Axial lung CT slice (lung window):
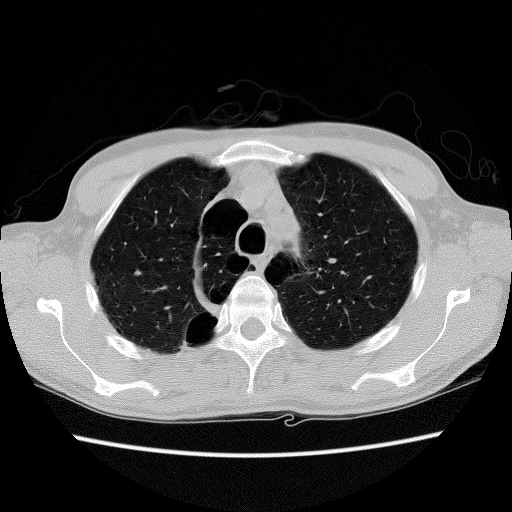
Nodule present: no